Question: when i use post method 'iron-form' does not work but get method works.
Here is code:
test.php:
'''
<script>
document.addEventListener("WebComponentsReady",function() {
document.querySelector("#form").addEventListener('iron-form-submit',function(e){
});
document.querySelector("#form").addEventListener('iron-form-response',function(e){
console.log(e);
});
document.querySelector("#form").addEventListener('iron-form-error',function(e,s,d){
console.log(e);
alert('iron form error!');
});
});
</script>
<body>
<form is="iron-form" id="form" method="post" action="/user/put">
<input name="address" required>
<input type="submit" value="submit" >
</form>
</body>
'''
index.php:
'''
<?php
var_dump($_POST);
?>
'''
when i submit form screenshot of headers innetwork tab:

response tab:
'''
array(0) {
}
'''
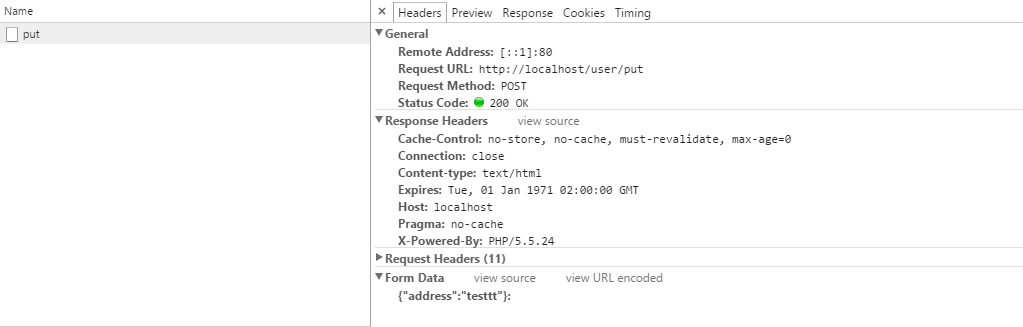
Answer: Maybe this is because using iron-form POST datas are sent in JSON format, look at the browser developper tools Params tab to see what is sent !
var_dump($_POST) in php script return an empty string if not decoded.
Try file_get_contents with php://input to access I/O stream and json_decode on server side, like this:
Server side php script:
'''
<?php
$datas = file_get_contents("php://input");
$_POST = json_decode($datas, true);
$return = '<ul>';
foreach($_POST as $index=>$val) {
$return .= '<li>'.$index.'/'.$val.'</li>';
}
$return .= '</ul>';
echo '{"my_return": "'.$return.'"}';
'''
And the Polymer component:
'''
<dom-module id="my-form">
<template>
<div class="horizontal center-center layout">
<div>
<div class="horizontal-section">
<form is="iron-form" id="formGet" method="post" action="add.php">
<paper-input name="name" label="Name" value="John Doe" required></paper-input>
<paper-input name="age" label="Age" value="97" required></paper-input>
<br><br><br>
<paper-button raised onclick="clickHandler(event)">Submit</paper-button>
</form>
</div>
</div>
</div>
</template>
<script>
function clickHandler(event) {
Polymer.dom(event).localTarget.parentElement.submit();
}
Polymer({
is: 'my-form',
listeners: {
'iron-form-response': 'formResponse',
'iron-form-submit': 'formSubmit',
'iron-form-error': 'formError'
},
formError: function(e) {
alert(e.detail.error);
},
formSubmit: function(e) {
//alert(document.getElementById("formGet").serialize().name);
//alert(document.getElementById("formGet").serialize().age);
},
formResponse: function(e) {
document.getElementById('contentECLP').innerHTML = e.detail.my_return;
}
});
</script>
'''